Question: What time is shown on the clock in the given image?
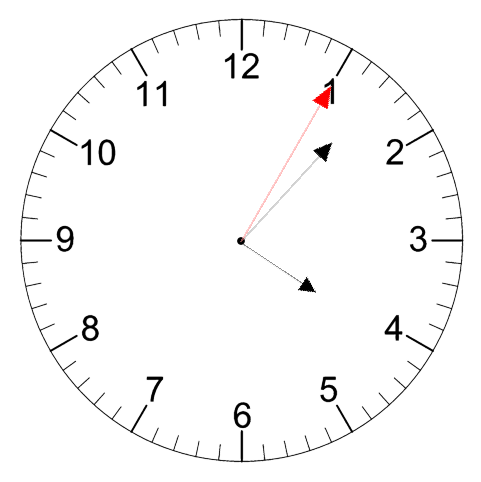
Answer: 04:07:05